Field crop: maize
Growth stage: 2
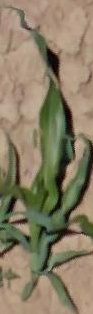
Species: maize